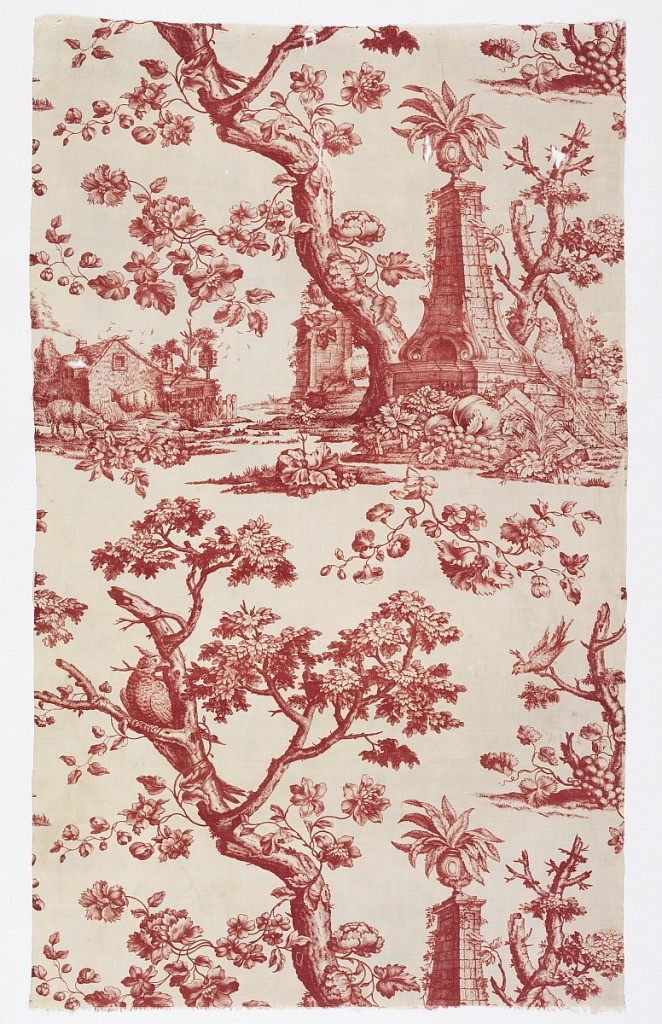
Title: Textile
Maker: Nixon & Co., 1705 - 1765
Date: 1751–56
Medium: linen warp, cotton weft Technique: Printed by engraved copper plate
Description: Plate print in red on a white ground. Main motif includes a momument supporting an urn containing a large leafed plant, a cockatoo seated at the base of the monument, a sheep standing in in front of another pedestal in the background; a tall tree with a flowering vine twined around its trunk, a cockatoo perched on a branch of the tree. A second small motif has a country cottage with 2 sheep grazing in the foreground and a birdhouse behind the house. A third motif has a cockatoo in a tree stump entwined by grape vines with a large cluster of grapes on the ground